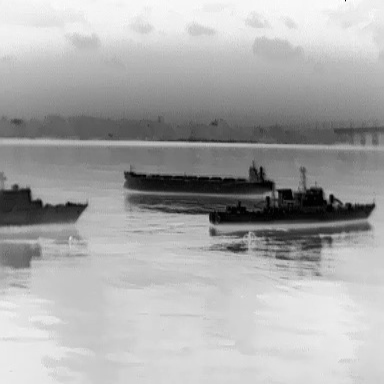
There are two warships in the infrared image.